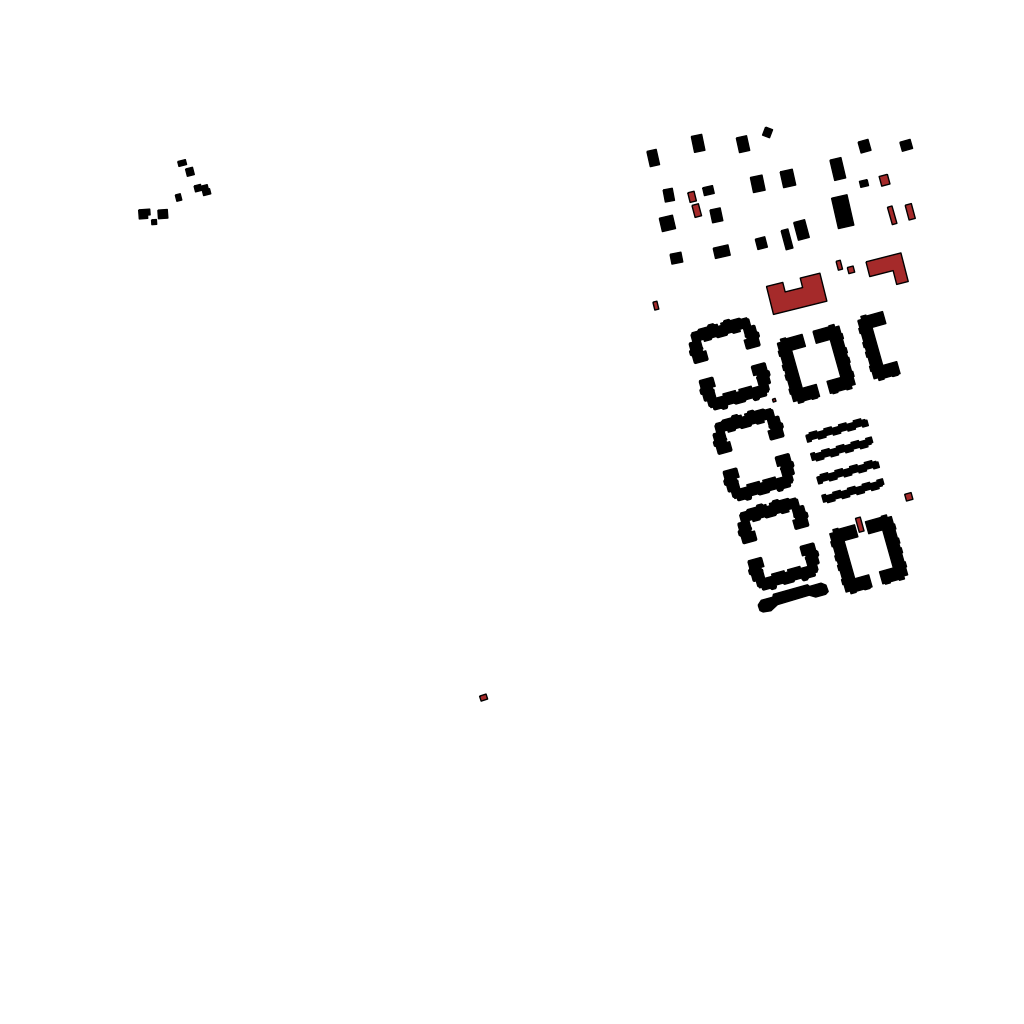
Tags: overhead vector_map, recreation, residential, modern, individual_rise, low_rise, density_2, Building, Facility, 1.0 km²